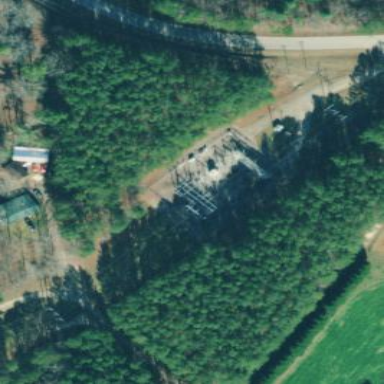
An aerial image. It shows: Distribution level power substation surrounded by fence.